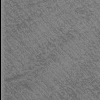
Atmospheric dust classification: not_dusty